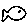
Label: fish